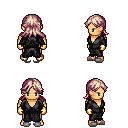
a pixel art fantasy rpg character, male body template, human, tanned skin, gray robe, teal pants, white blonde loose hair, gold gloves, white slippers, four views (front, back, left, right), 2x2 character sprite sheet, small pixel art, hard edges, no anti-aliasing